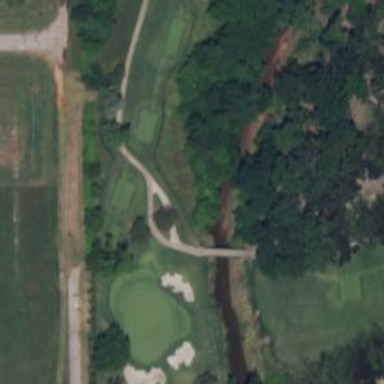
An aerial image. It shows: Service road used as golf cart path.